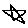
Label: star